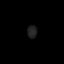
Tissue: skin
Cell type: Others
Senescence score: 0.6944
Nuclear area (px): 122
Mean DAPI intensity: 32.861